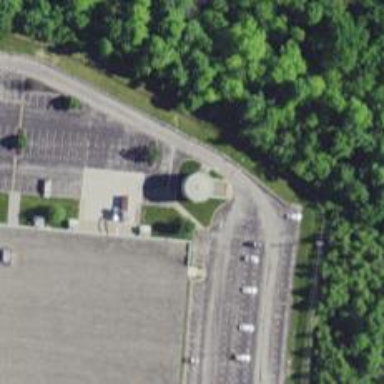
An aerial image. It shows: Water tower that is man-made.